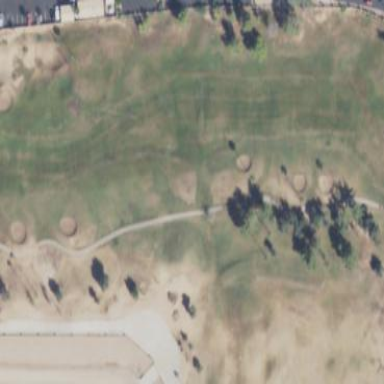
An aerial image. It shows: Grassy area designated as golf fairway.